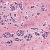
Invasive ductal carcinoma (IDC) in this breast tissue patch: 1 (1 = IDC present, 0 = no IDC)